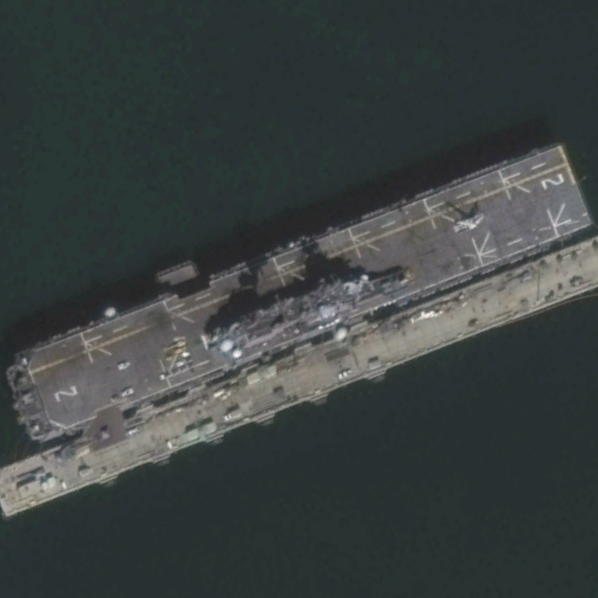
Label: assault